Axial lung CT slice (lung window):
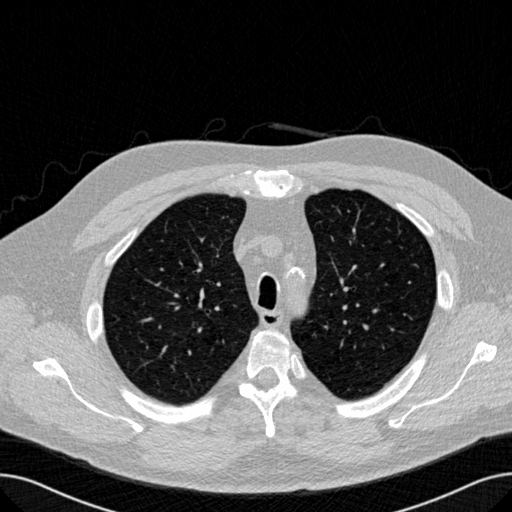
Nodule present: no